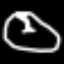
Label: clock